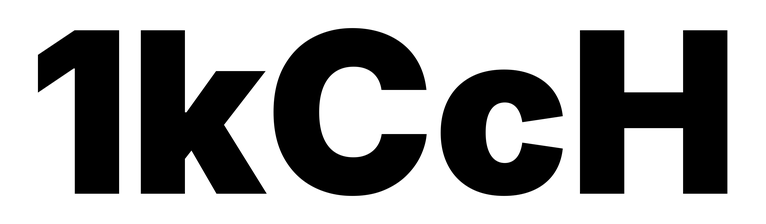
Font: Inter_Black